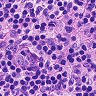
Metastatic tissue present: no